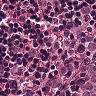
Metastatic tissue present: yes